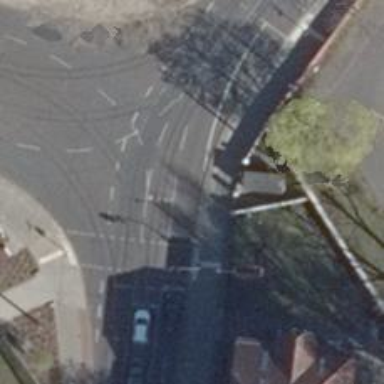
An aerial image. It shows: Railway crossing.